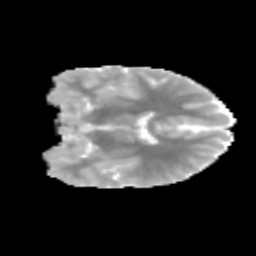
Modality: MD
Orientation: coronal
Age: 11
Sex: male
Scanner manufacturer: siemens
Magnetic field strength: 3 T
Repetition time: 3.8 s
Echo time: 0.07 s